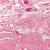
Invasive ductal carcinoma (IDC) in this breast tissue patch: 0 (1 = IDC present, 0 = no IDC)